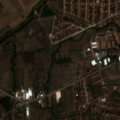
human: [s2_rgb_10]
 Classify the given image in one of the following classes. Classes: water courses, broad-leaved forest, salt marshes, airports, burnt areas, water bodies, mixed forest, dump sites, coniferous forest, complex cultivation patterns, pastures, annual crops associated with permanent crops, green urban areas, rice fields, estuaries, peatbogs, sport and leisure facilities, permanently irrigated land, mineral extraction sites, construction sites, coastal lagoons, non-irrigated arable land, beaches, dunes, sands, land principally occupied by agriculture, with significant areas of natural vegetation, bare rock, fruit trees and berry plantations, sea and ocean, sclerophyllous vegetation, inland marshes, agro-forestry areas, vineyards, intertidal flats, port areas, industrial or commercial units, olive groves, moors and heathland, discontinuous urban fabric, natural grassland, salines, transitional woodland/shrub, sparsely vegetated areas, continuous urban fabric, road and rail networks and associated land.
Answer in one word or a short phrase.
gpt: discontinuous urban fabric, non-irrigated arable land, complex cultivation patterns